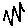
Label: zigzag